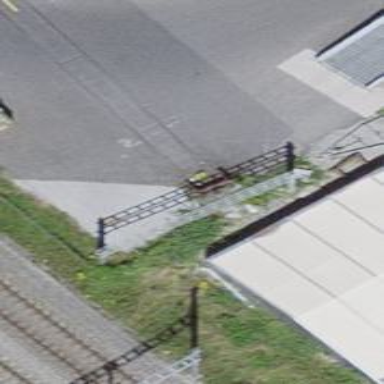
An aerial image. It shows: Railway buffer stop.